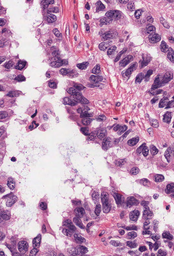
Tumor epithelial tissue: yes
Tumor-associated stroma tissue: yes
Normal tissue: no